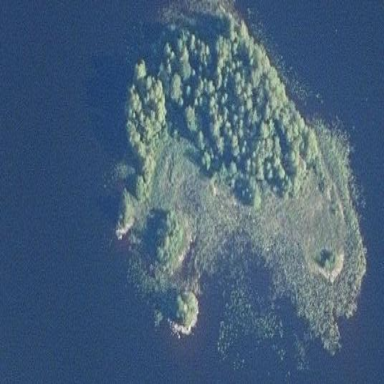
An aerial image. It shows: Island covered with woodland.